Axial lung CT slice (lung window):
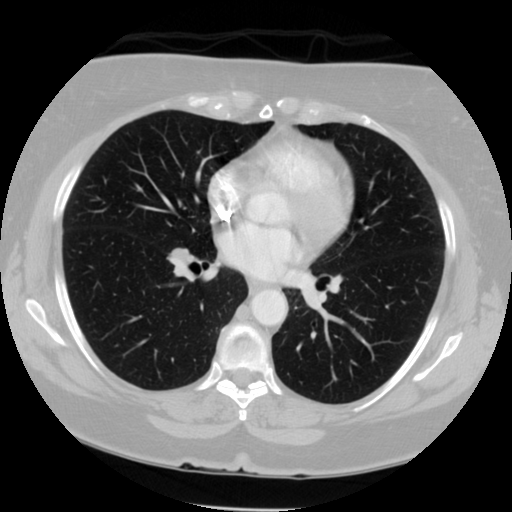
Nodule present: no